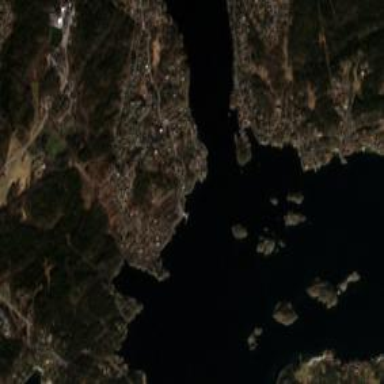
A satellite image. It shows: Picturesque coastline scene.